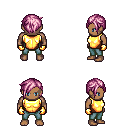
a pixel art fantasy rpg character, male body template, human, dark skin, gold chest armor, teal pants, pink pixie cut hairstyle, gold gloves, four views (front, back, left, right), 2x2 character sprite sheet, small pixel art, hard edges, no anti-aliasing